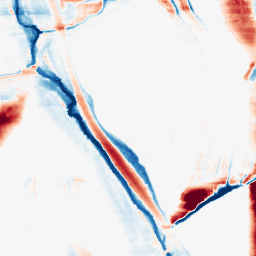
Category: morphological
Decomposition family: morphological_ellipse
Decomposition parameters: operation: average
width: 5
height: 50
Upsampling method: bspline
Upsampling parameters: scale: 2
Upsampling scale: 2